Field crop: maize
Growth stage: 1
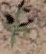
Species: atriplex